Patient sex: M
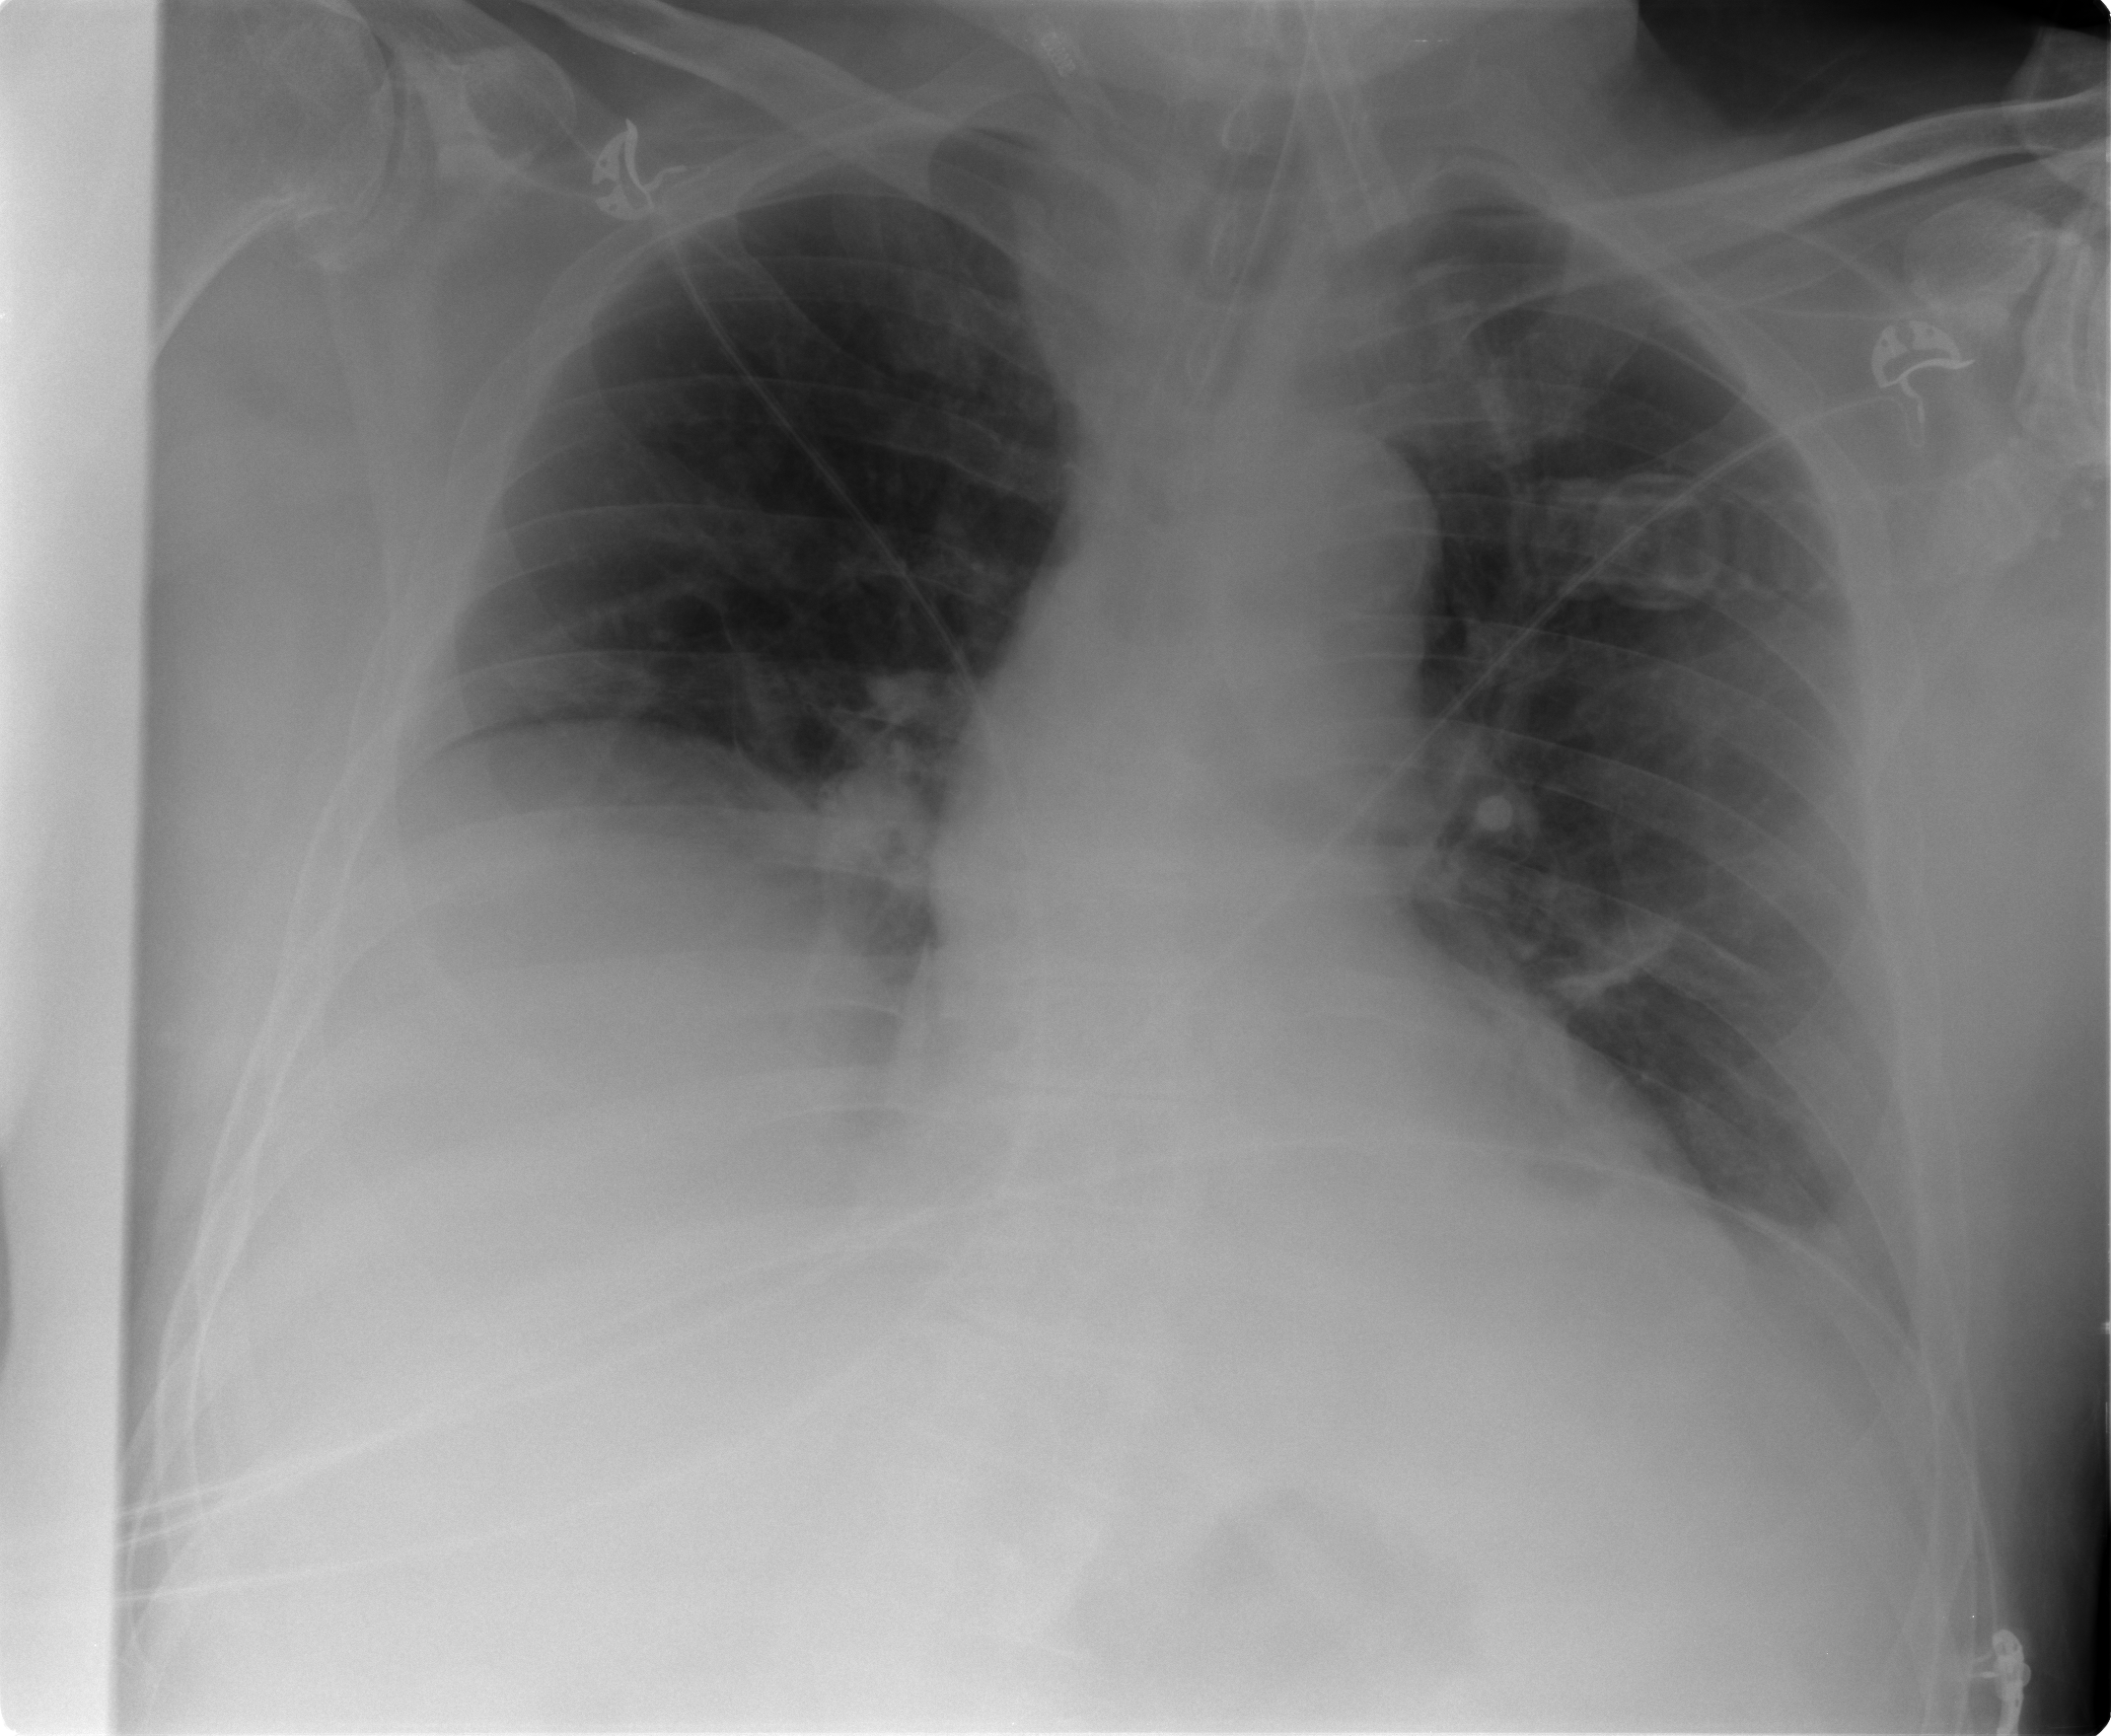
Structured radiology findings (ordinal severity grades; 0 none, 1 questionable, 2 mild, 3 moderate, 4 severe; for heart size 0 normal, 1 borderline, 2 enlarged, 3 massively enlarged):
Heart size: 0
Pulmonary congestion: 1
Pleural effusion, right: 1
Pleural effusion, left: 1
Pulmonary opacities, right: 0
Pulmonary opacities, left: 0
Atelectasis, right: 2
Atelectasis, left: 1